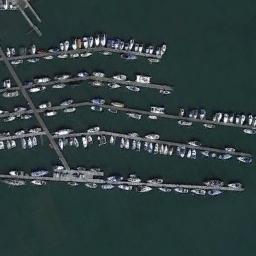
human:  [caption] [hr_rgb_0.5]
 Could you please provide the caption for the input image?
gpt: There are some yachts lined up on the sea by the harbor .

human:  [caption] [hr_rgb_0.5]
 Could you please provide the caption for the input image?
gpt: There are few ships in the harbor .

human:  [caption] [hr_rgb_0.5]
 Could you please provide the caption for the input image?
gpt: There are many ships of different shapes and sizes in the harbor .

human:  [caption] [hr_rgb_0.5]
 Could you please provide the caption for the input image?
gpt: The harbor has lots of neatly docked boats and the color of the waters is green .

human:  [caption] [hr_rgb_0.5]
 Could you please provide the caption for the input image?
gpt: There are many ships at the harbor .